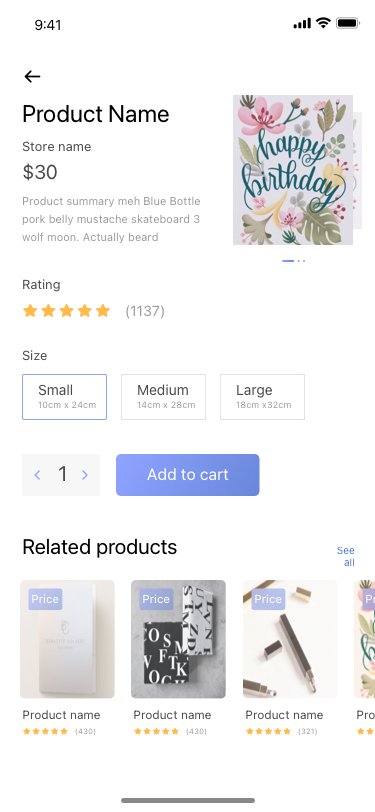
Text in this UI design:
Related products
See all
Size
Rating
1
Product Name
Store name
$30
Product summary meh Blue Bottle pork belly mustache skateboard 3 wolf moon. Actually beard